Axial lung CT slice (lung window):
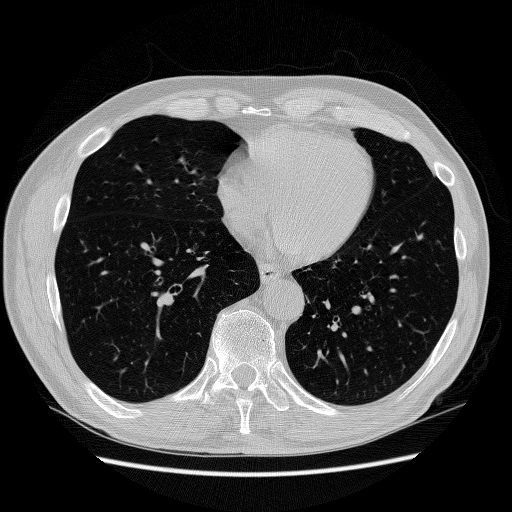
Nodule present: no